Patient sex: F
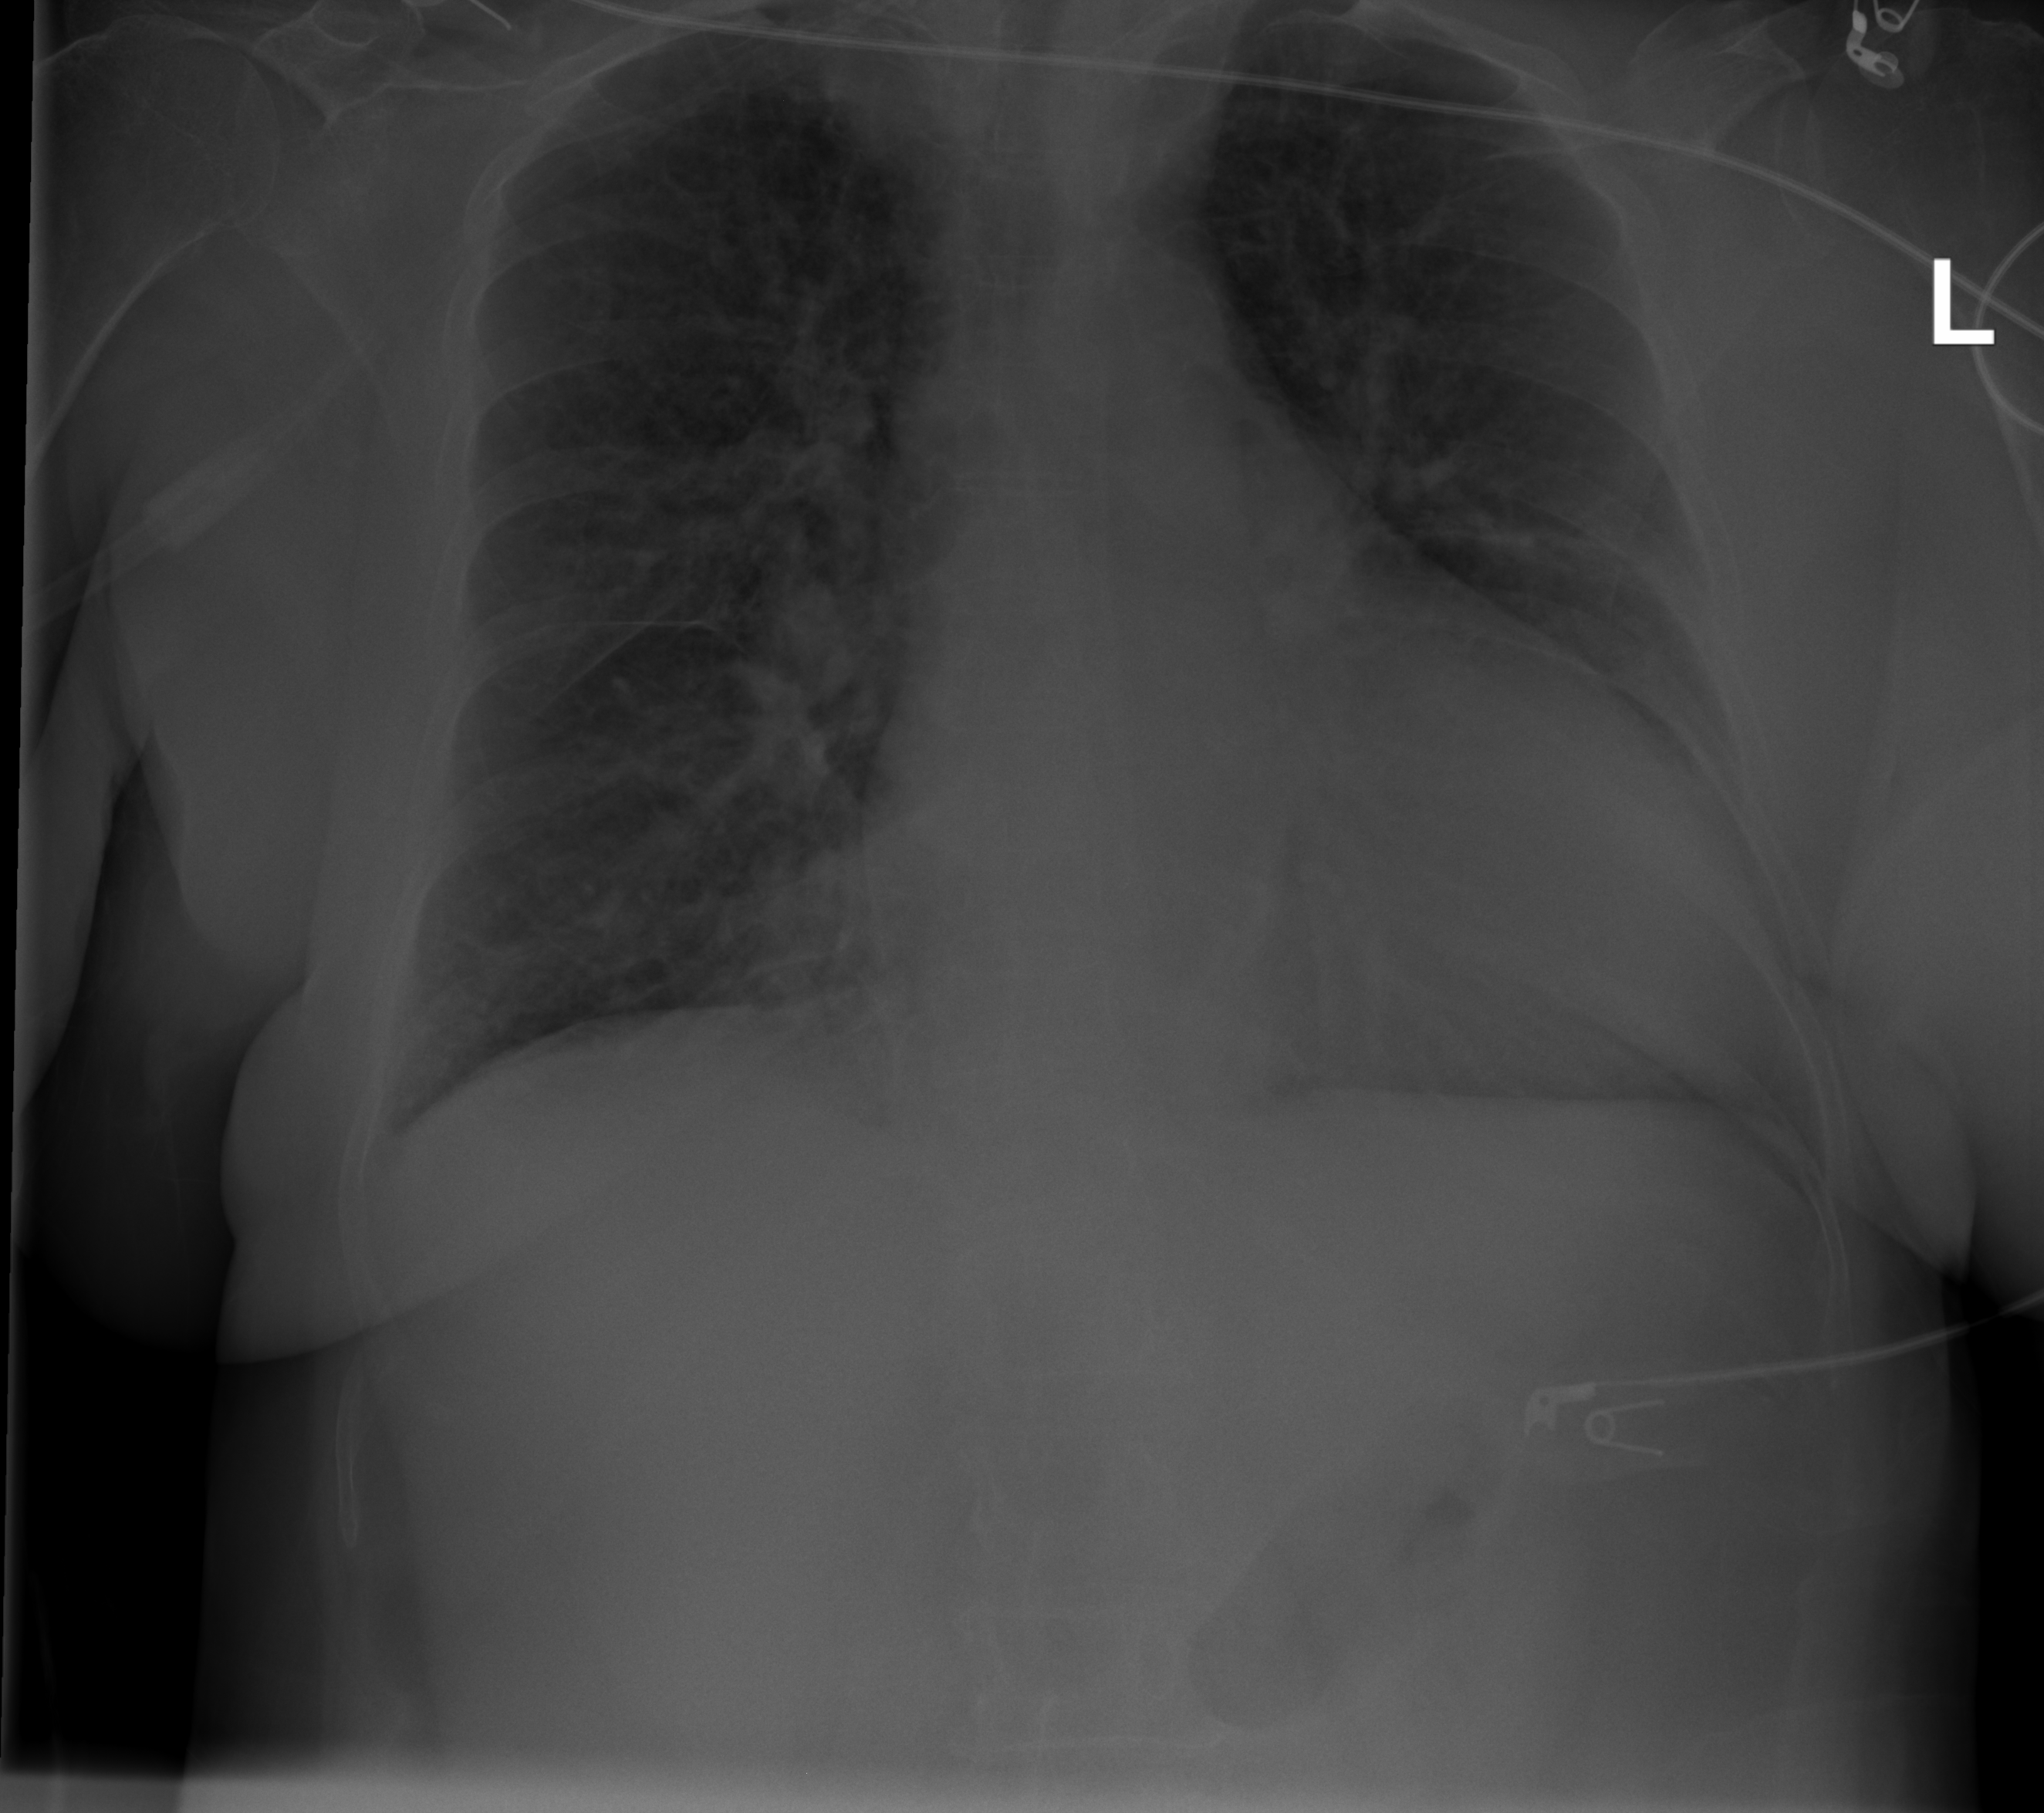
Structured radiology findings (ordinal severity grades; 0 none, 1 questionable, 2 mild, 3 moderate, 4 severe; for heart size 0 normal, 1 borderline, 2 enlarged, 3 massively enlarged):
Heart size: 3
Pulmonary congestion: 2
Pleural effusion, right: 0
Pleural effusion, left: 0
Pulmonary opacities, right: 0
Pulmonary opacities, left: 0
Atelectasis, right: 0
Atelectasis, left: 0